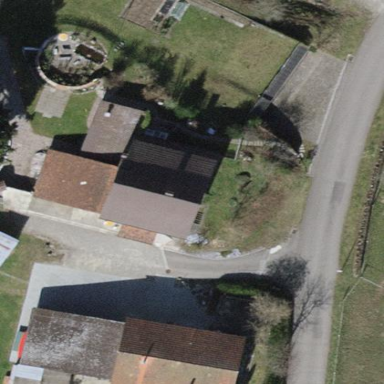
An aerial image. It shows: Gabled roofed house.